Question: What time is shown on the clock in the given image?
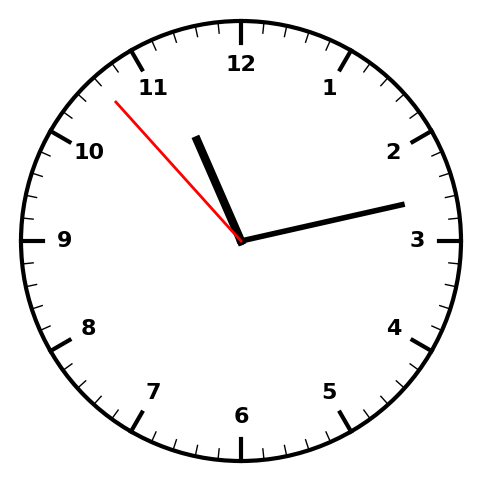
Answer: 11:12:53